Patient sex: M
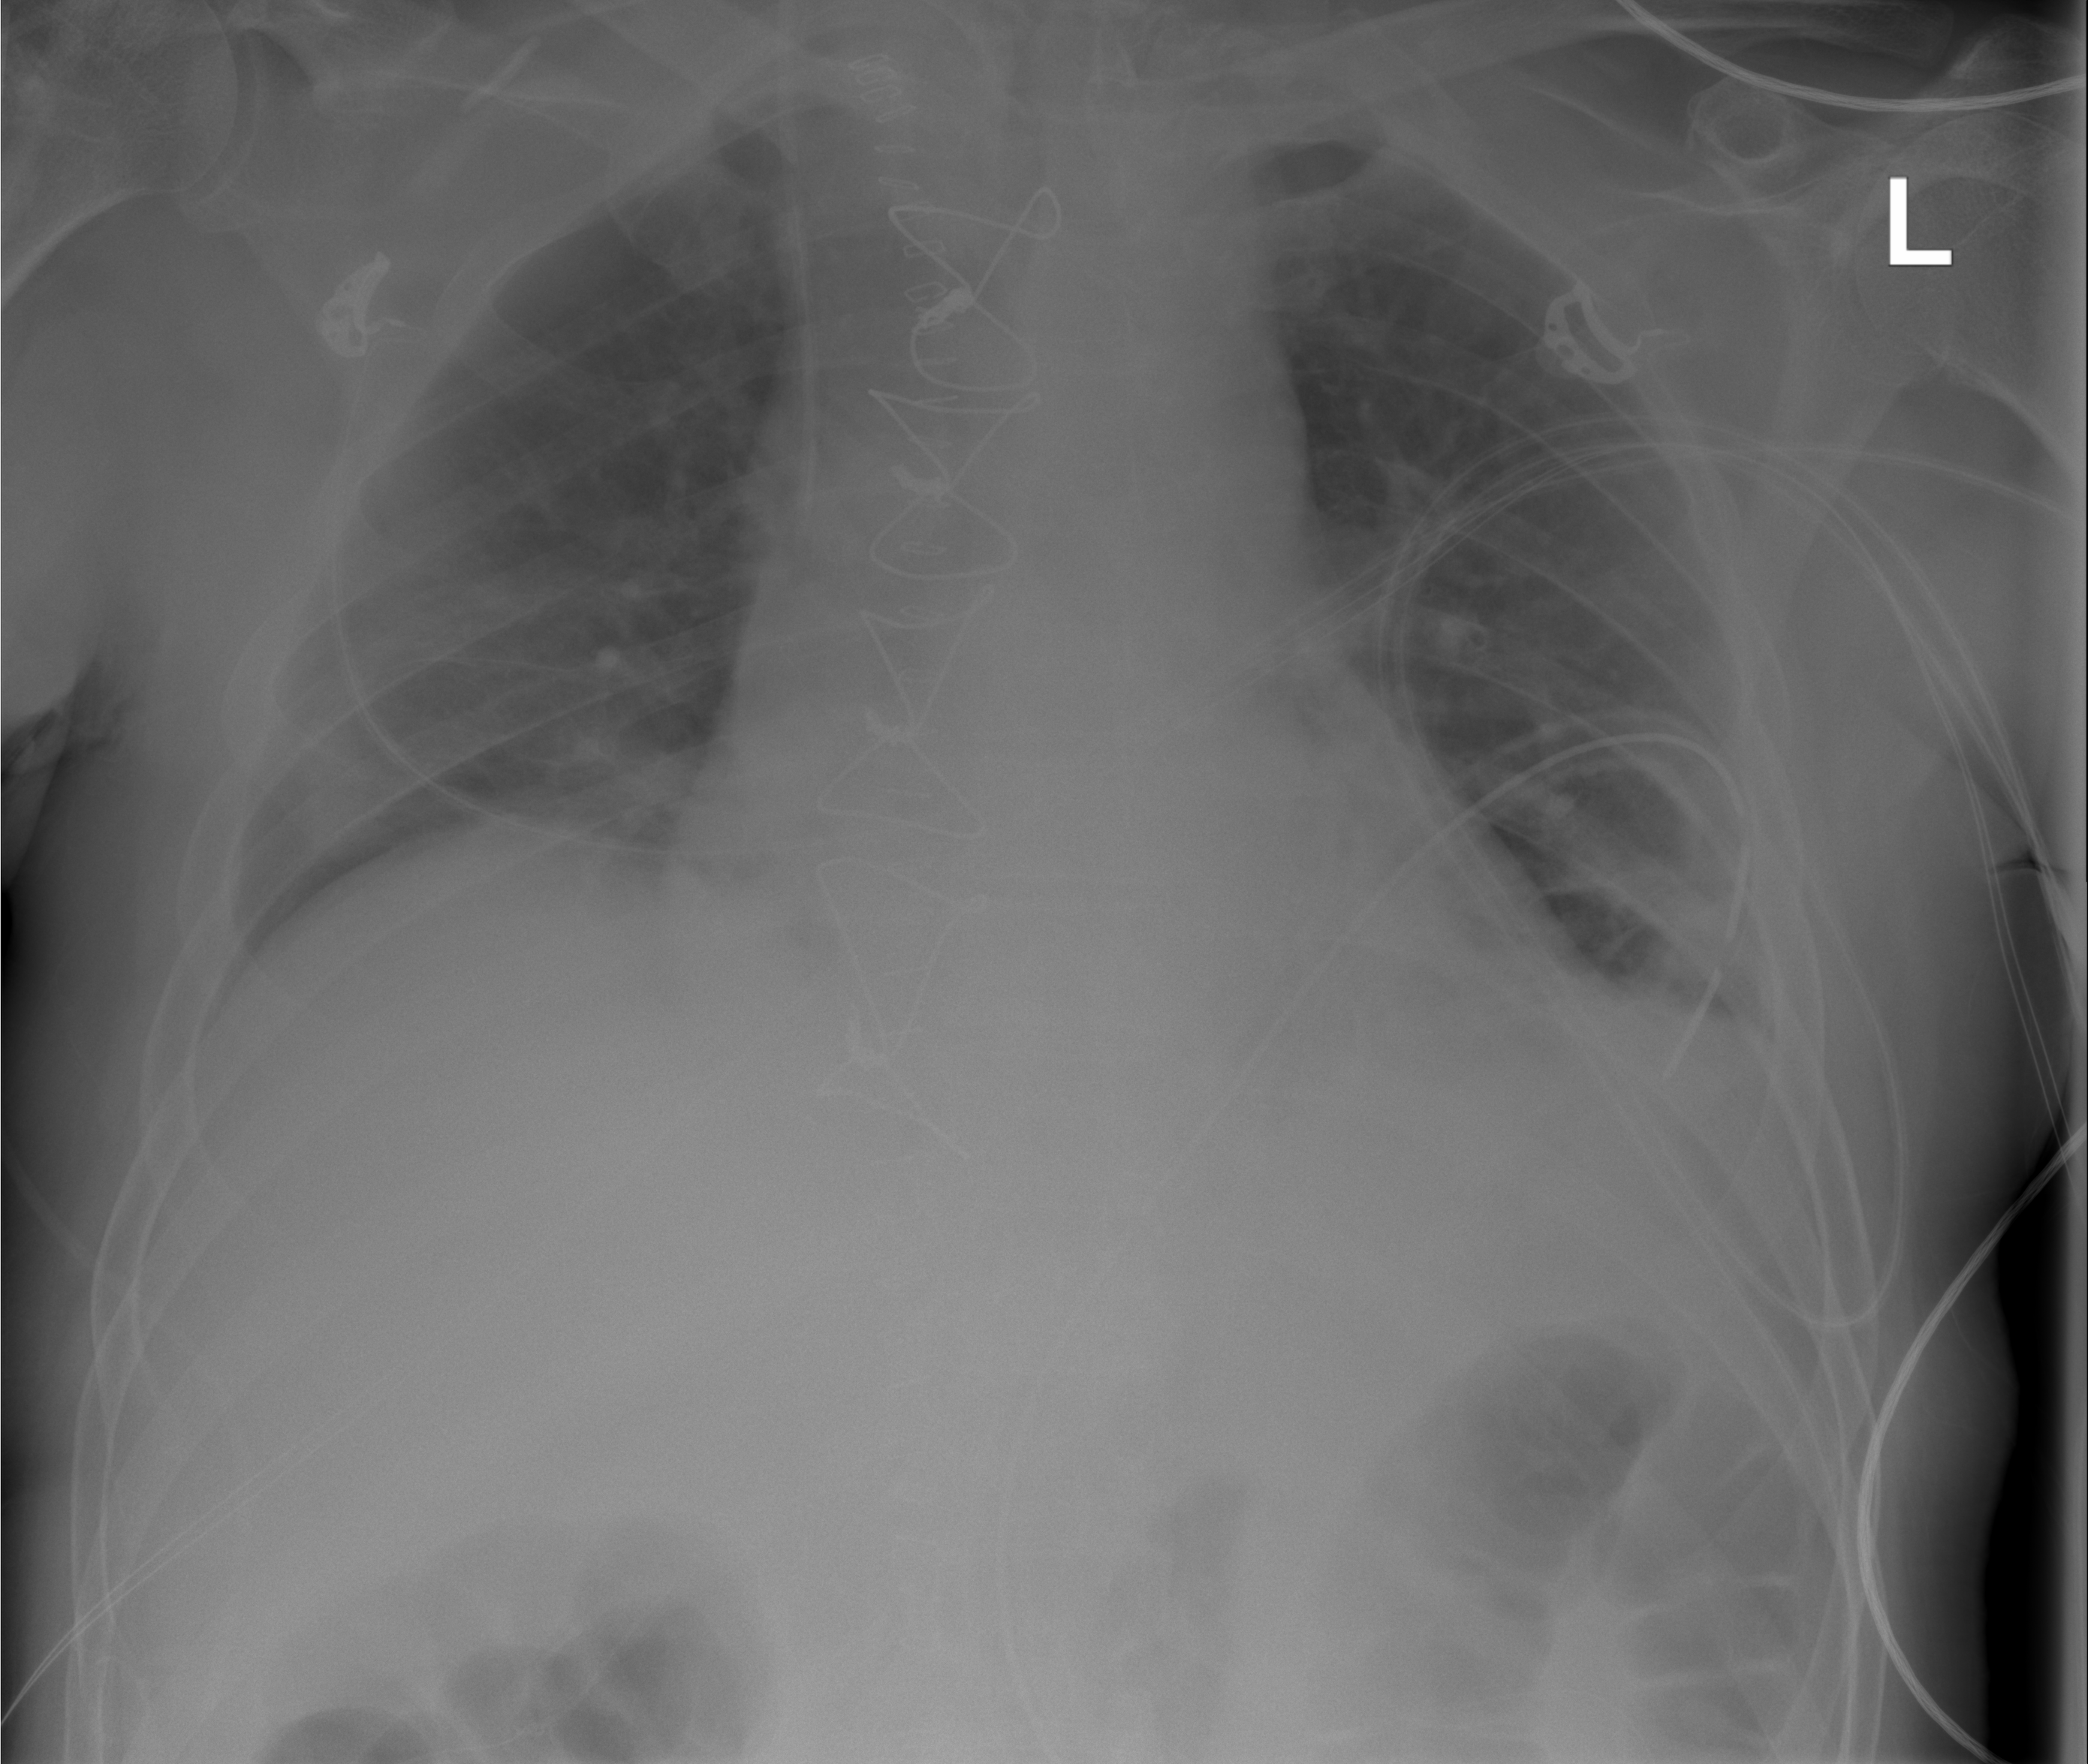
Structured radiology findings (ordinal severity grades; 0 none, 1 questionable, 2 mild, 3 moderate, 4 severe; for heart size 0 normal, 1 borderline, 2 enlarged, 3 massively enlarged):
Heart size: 0
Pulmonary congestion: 0
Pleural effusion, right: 0
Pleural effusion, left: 0
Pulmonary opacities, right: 0
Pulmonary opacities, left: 0
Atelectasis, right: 0
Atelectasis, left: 2